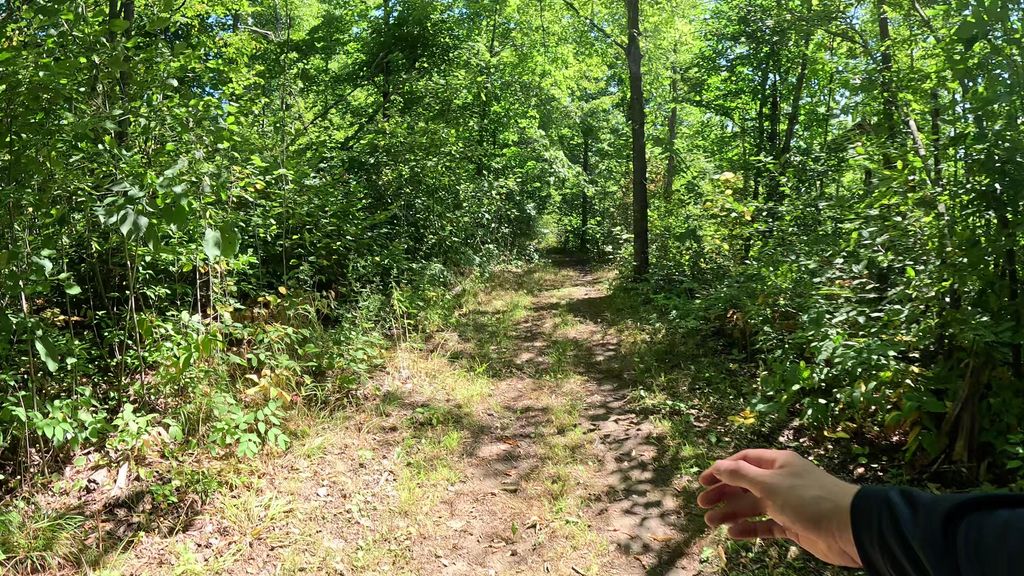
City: ottawa-gatineau